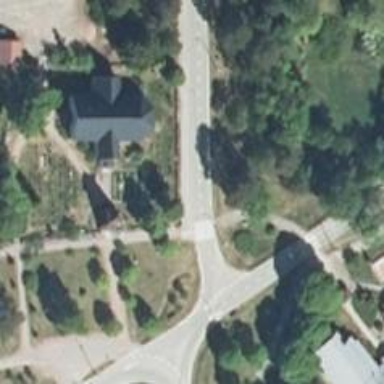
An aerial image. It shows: Marked road crossing.